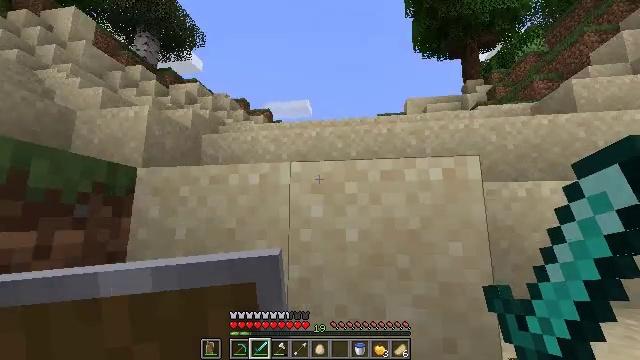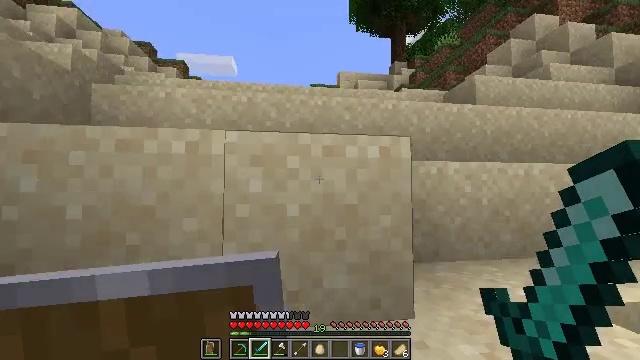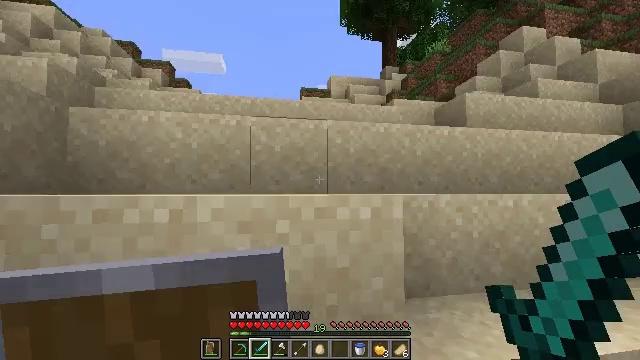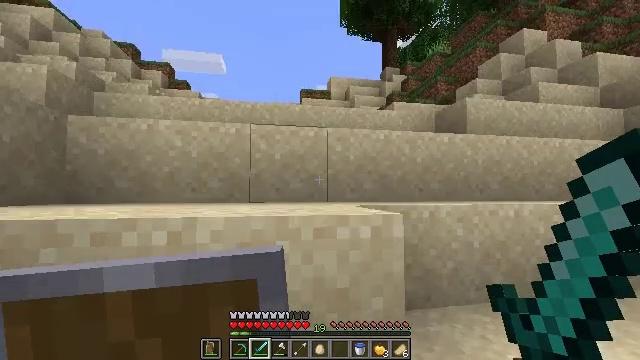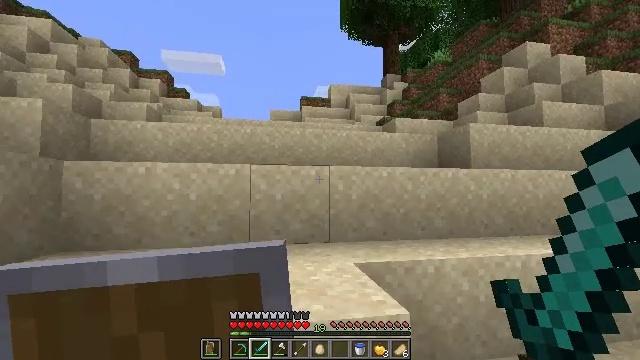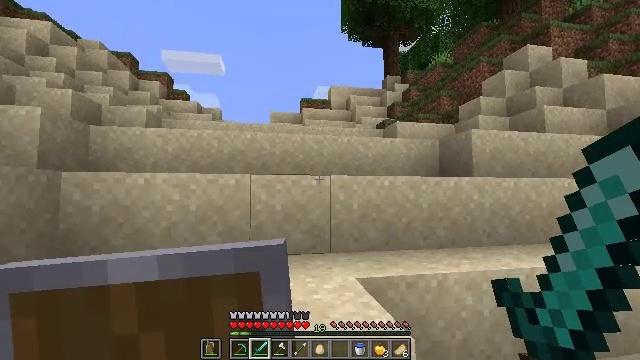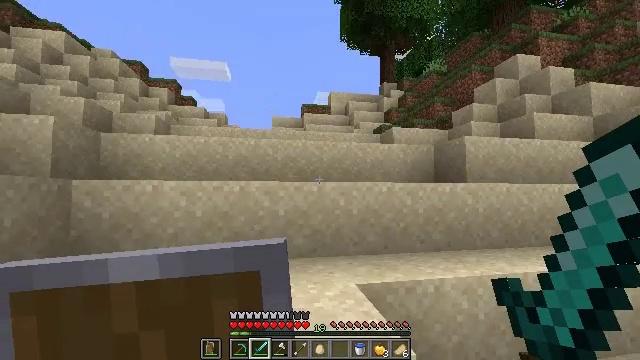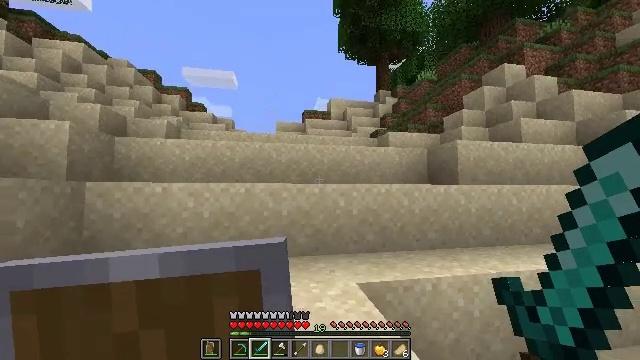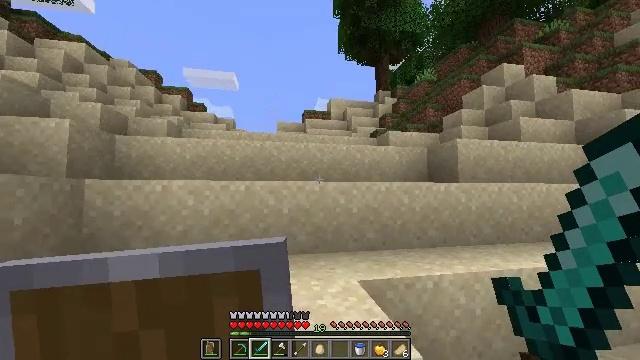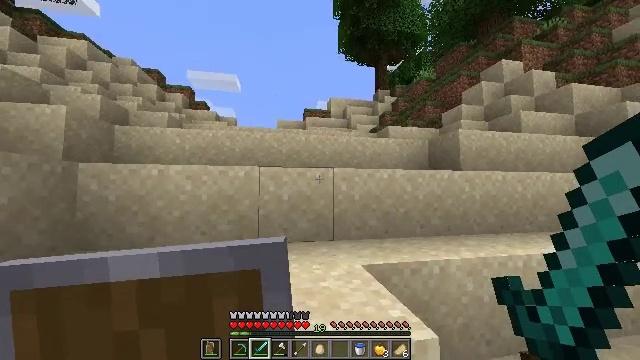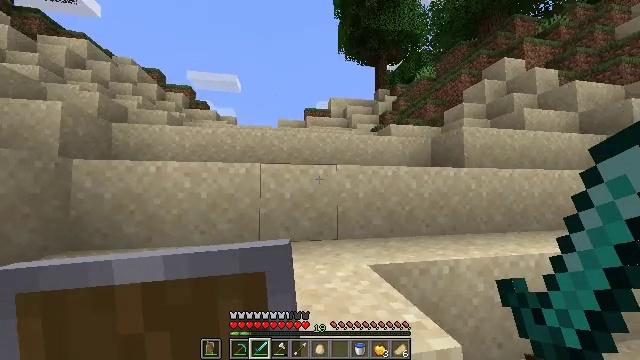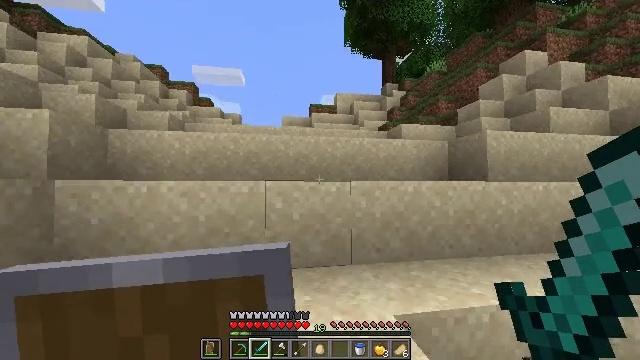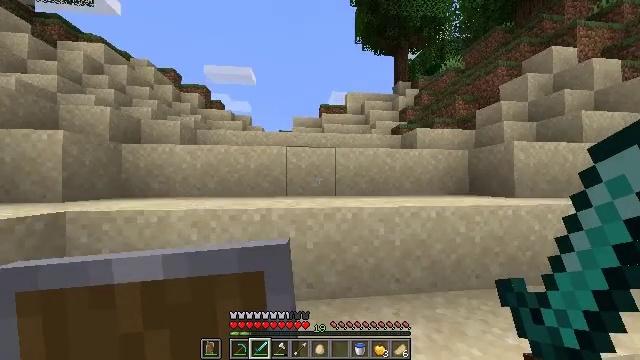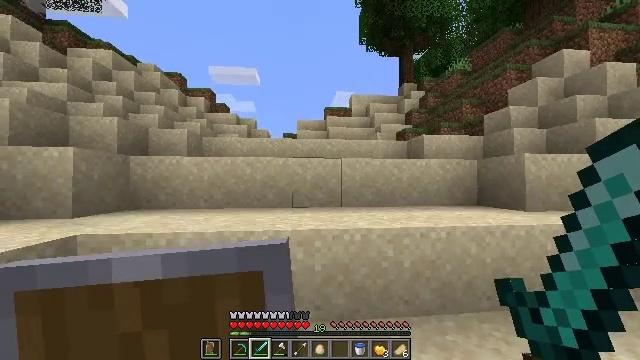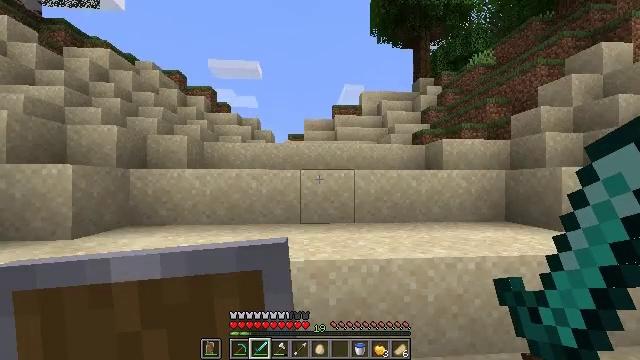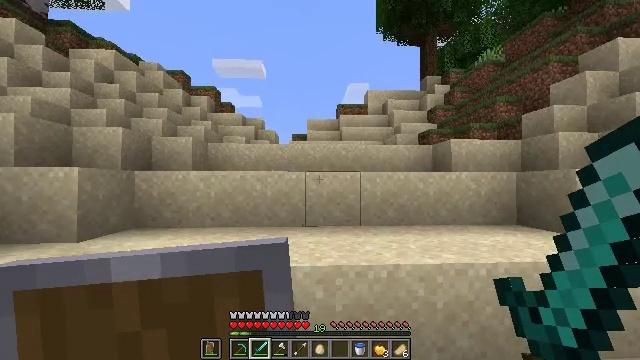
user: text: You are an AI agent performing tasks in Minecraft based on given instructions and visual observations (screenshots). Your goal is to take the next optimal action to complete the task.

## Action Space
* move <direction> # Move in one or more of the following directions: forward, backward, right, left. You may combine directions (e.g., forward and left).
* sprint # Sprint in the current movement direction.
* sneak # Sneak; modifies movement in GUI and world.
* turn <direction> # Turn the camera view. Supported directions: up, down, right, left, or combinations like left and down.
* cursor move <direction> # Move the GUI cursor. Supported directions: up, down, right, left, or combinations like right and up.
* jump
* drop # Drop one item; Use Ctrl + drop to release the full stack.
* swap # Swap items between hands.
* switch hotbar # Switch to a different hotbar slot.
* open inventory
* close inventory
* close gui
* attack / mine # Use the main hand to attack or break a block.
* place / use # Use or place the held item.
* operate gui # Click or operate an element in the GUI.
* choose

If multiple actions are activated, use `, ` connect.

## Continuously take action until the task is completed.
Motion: motion action
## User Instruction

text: Trim the tree by mining oak leaves.
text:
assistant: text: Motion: move forward, sprint, turn right and down
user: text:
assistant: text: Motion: move forward, sprint, turn right, jump
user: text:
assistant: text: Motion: move forward, sprint, jump
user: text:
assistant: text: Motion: move forward, sprint, jump
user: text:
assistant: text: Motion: move forward, sprint, jump
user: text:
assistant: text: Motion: move forward, sprint, jump
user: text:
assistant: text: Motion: move forward, sprint, jump
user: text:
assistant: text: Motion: move forward, sprint
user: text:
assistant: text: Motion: move forward, sprint
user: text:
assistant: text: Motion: move forward and move left, sprint
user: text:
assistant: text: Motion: move forward and move left, sprint, turn left and down, jump
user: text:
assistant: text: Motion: move forward and move left, sprint, turn left, jump
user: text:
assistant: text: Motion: move forward and move left, sprint, turn left, jump
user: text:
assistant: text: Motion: move forward and move left, sprint, turn left, jump
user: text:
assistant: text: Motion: move forward and move left, sprint, turn left, jump
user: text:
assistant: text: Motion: move forward, sprint
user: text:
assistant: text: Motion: move forward, sprint
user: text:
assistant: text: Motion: move forward, sprint
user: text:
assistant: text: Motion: move forward, sprint
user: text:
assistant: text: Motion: move forward, sprint
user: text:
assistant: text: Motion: move forward, sprint, jump
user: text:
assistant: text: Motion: move forward, sprint, jump
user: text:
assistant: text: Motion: move forward, sprint, jump
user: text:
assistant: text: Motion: move forward, sprint, jump
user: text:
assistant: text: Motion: move forward, sprint, jump
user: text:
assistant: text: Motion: move forward, sprint
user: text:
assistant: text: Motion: move forward, sprint
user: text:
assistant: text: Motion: move forward, sprint
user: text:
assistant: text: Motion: move forward, sprint
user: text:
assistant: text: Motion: move forward, sprint, jump